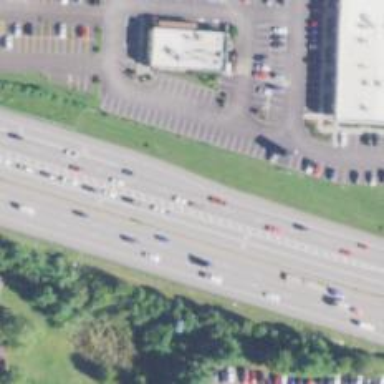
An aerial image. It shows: Trunk highway with expressway features.